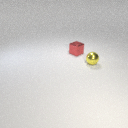
small red metal cube behind small yellow metal sphere